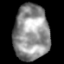
Tissue: lung
Cell type: T cells
Senescence score: 0.1959
Nuclear area (px): 1925
Mean DAPI intensity: 145.242